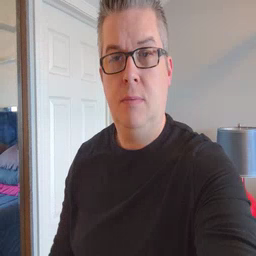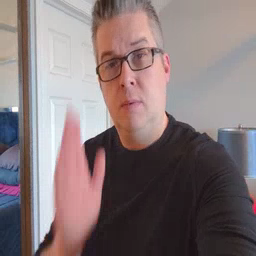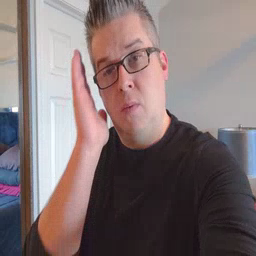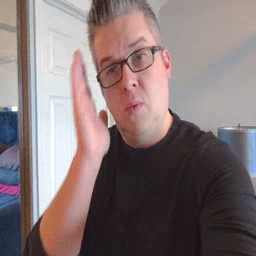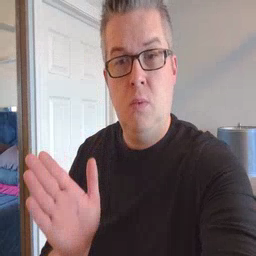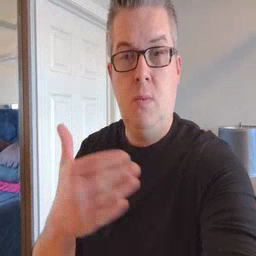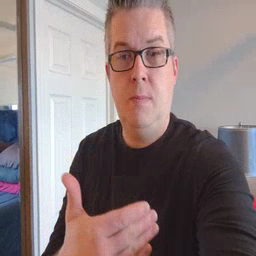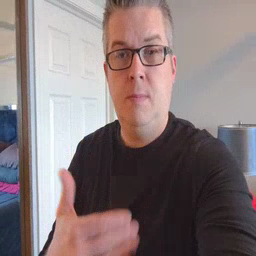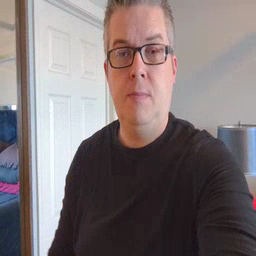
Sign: bedroom